Question: I have used WCF as data source to my report file. I have bind the dataset to my report.
But when try to add subtotal or use SUM() in a cloumn of the tablix then while preview my report that column show "#Error" while all other columns gets filled with the data binded.
Please help me to add subtotals in RDL (SSRS 2008) with xml data source.

In the image "#Error" appears when i use SUM()
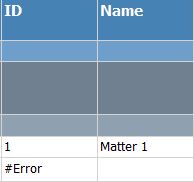
Answer: The reason behind this is that when we bind xml data with rdl file then it donot implesitly identify the datatype of the data. It assume data as string.
So in order to apply aggregation function in report we will have to explicitly convert it into the relavent datatype.
For Example: =SUM((Fields!Amount.Value))